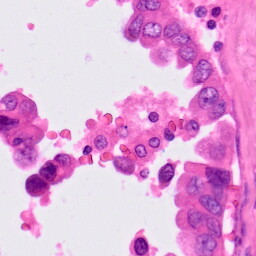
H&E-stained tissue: Lung